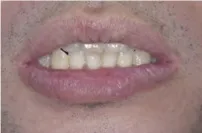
Irregular pink to purplish flat-topped papules and plaques with hyperpigmentation on the palms and dorsum of the hands and soles of the feet (G-L). Symmetrical papular white streaks with mild erosions and congestion on the oral mucosa and the inside of the upper and lower lips, and reticular white streaks consistent with Wickham's streaks could be seen on the ventral part of the tongue and lips bilaterally.
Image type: pathology (h&e)